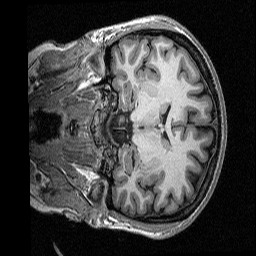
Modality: T1w
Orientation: coronal
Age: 25
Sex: female
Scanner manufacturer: siemens
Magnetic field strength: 3 T
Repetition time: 2.3 s
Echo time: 0.00298 s